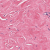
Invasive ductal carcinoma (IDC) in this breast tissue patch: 0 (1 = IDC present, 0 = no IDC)